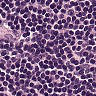
Metastatic tissue present: no